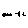
Label: cloud